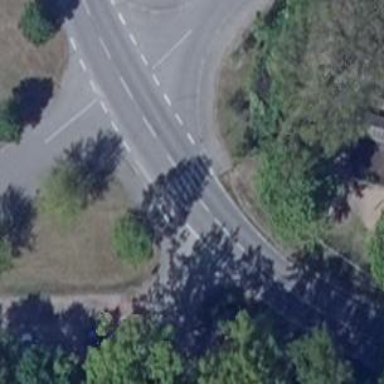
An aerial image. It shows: Uncontrolled zebra crossing on the road.